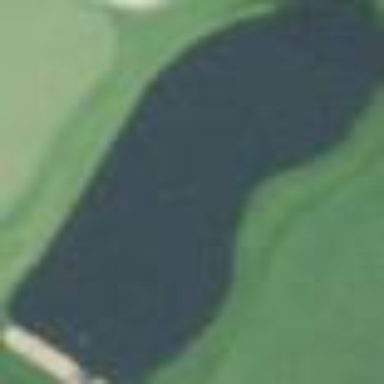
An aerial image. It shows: Water hazard on golf course.